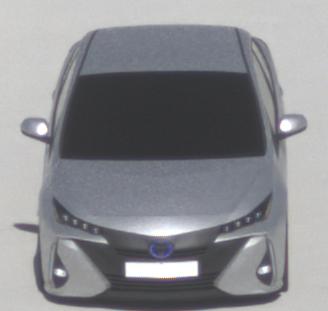
Make: Toyota
Model: Prius 1.8 Plug-In Hybrid
Detailed model: Prius (XW5) Plug-In
Model produced from: 2019/07
Model produced until: 2020/07
Doors: 5
Color: white
Road condition: dry road
Daytime: midday
Contrast: high contrast